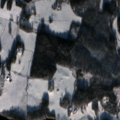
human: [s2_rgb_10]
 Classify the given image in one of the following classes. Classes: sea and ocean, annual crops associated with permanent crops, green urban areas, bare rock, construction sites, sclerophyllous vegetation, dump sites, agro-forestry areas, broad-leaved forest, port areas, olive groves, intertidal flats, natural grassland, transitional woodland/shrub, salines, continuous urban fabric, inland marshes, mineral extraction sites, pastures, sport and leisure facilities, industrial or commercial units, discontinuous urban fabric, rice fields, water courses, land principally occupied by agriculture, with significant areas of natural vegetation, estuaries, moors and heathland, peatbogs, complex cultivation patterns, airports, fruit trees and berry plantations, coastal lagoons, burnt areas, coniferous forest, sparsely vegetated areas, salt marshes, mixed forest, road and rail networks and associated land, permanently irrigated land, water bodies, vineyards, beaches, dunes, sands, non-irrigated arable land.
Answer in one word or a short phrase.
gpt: non-irrigated arable land, land principally occupied by agriculture, with significant areas of natural vegetation, coniferous forest, mixed forest, water bodies